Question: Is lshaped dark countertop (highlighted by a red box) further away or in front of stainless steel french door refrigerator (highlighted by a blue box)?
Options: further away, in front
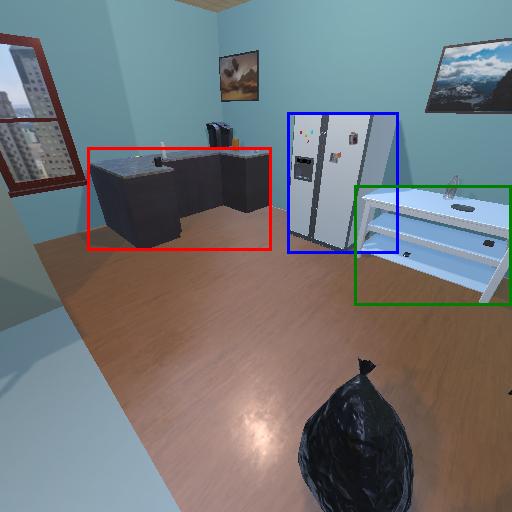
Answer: further away